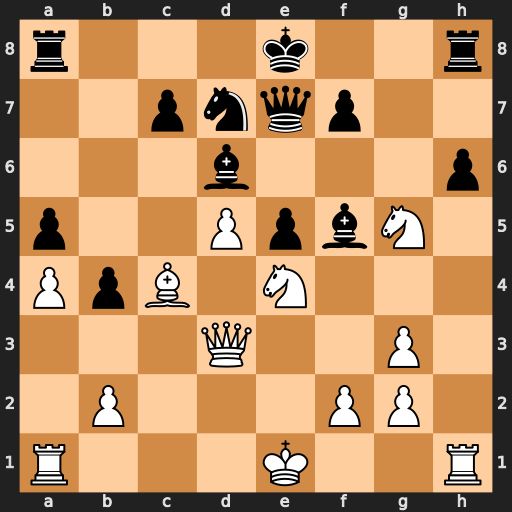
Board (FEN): r3k2r/2pnqp2/3b3p/p2PpbN1/PpB1N3/3Q2P1/1P3PP1/R3K2R
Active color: w
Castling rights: KQkq
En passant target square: -
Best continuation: Nxd6+ cxd6 Qxf5